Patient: sex F, age 64
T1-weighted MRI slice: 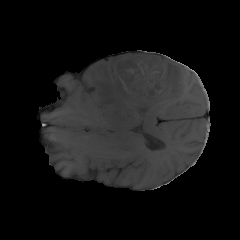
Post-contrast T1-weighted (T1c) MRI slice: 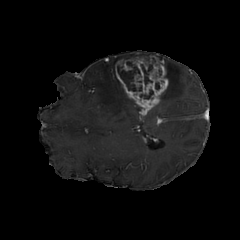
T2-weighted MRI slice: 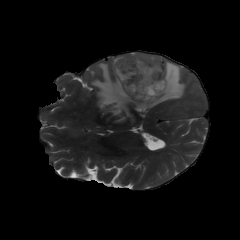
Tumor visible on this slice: yes
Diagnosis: Glioblastoma, IDH-wildtype
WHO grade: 4